Question: Every so often I want to use R to plot a 3d graph, e.g. as below.
'''
X=seq(-3,3,0.05)
y=c(); for(i in X) { y=c(y,rep(i,length(X))) }
x=rep(X,length(X))
z=pmin(x,y)
library(lattice)
wireframe(z~x*y, shade=TRUE, scales=list(arrows=FALSE))
'''
This generates the plot just fine

but is there a more natural / efficient way of generating the 'x' and 'y' vectors? I want something like a "product" operator which gives me all possible pairs.
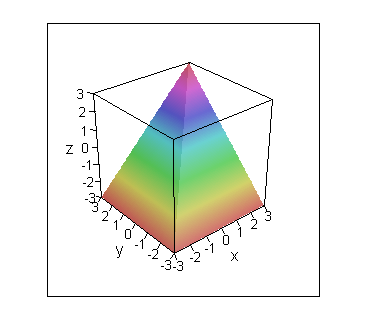
Answer: Here's an easy way to to this using 'expand.grid' and 'outer':
'''
library(lattice)
x <- seq(-3,3,by=0.05)
y <- seq(-3,3,by=0.05)
grid <- expand.grid(x=x, y=y)
dim(grid)
[1] 14641 2
grid$z = with(grid, pmin(x,y))
wireframe(z ~ x*y, data=grid, shade=TRUE, main="X=Y",
scales=list(arrows=FALSE))
contourplot(z ~ x*y, data=grid, cuts=10, aspect = "iso")
'''